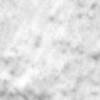
Label: no_change